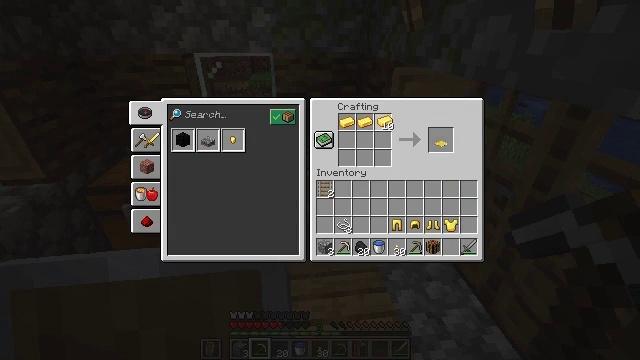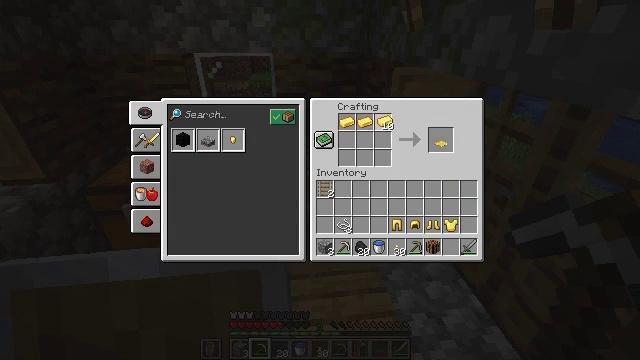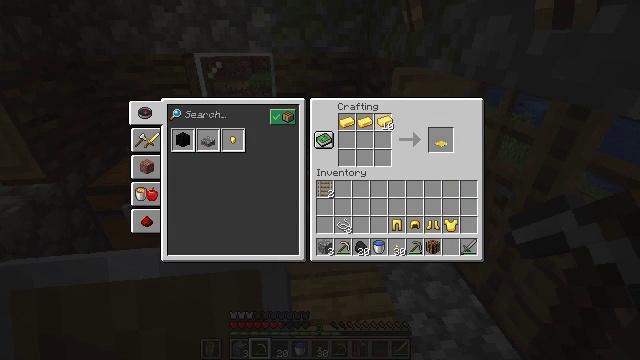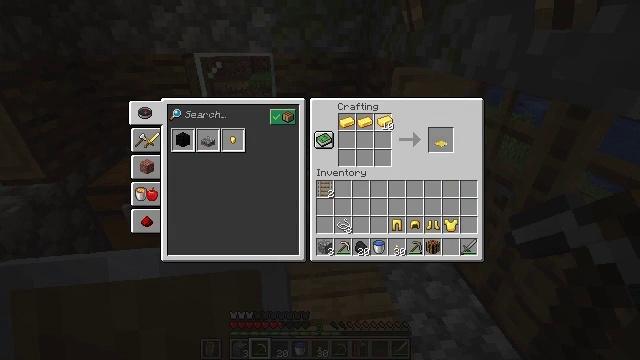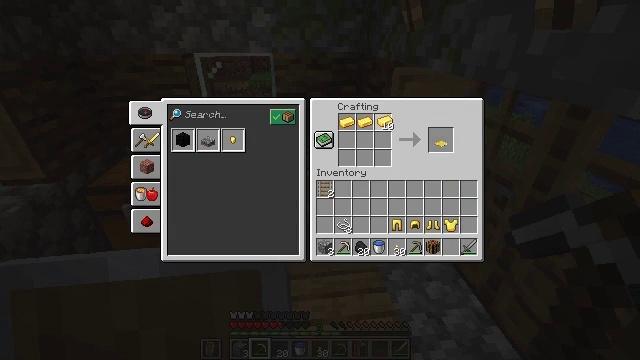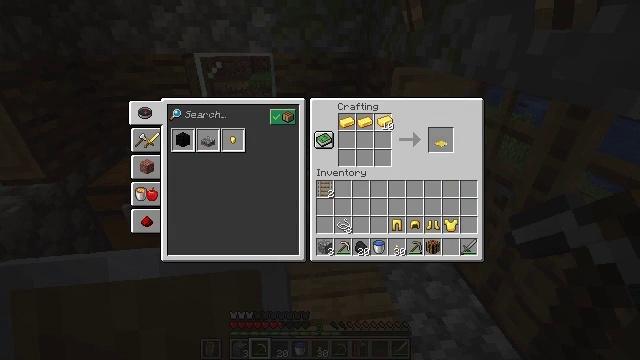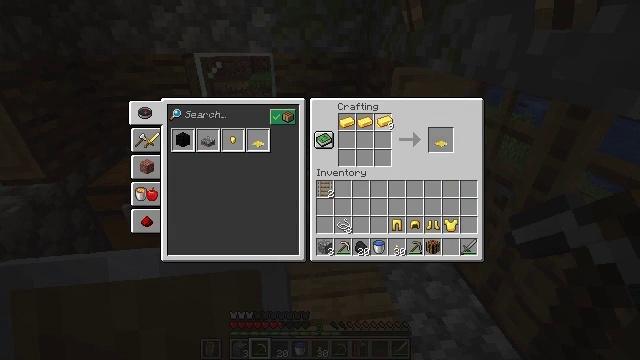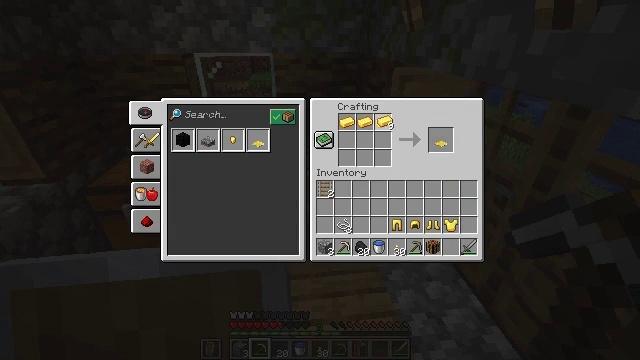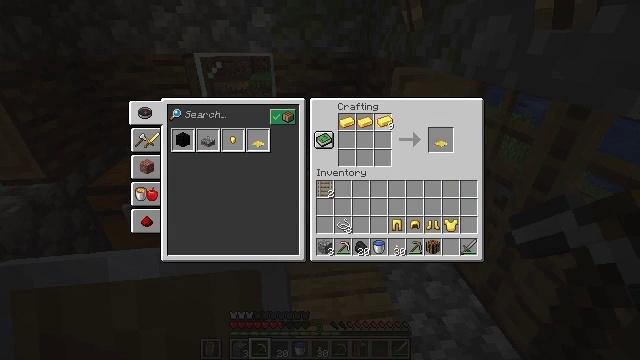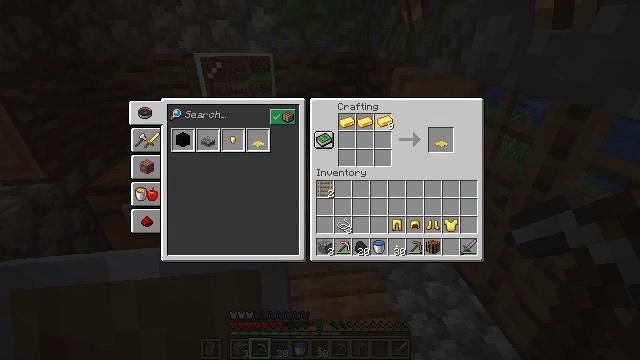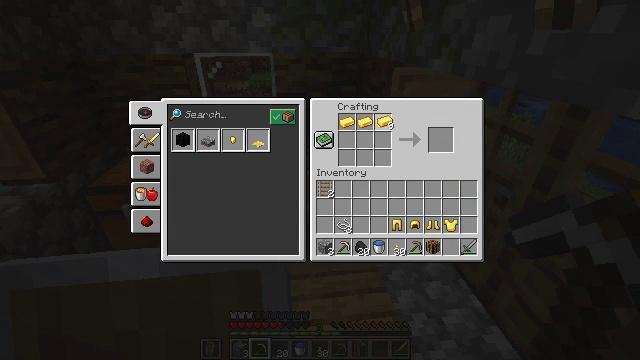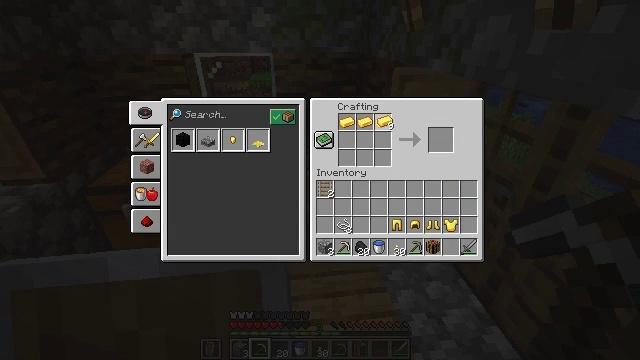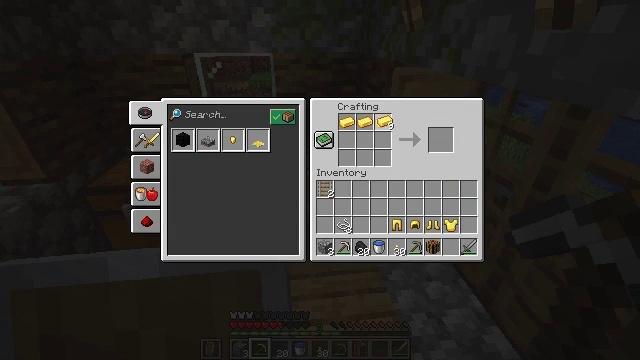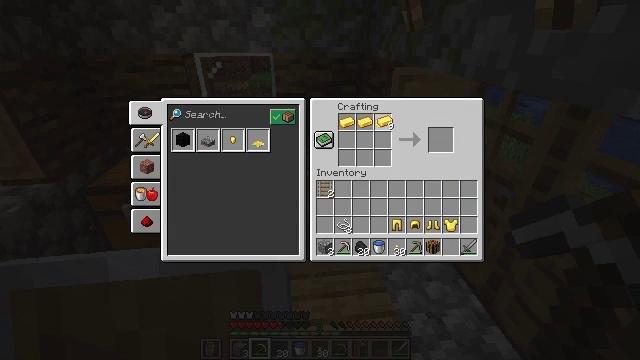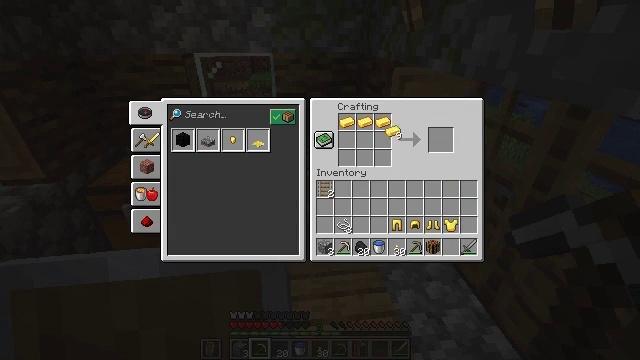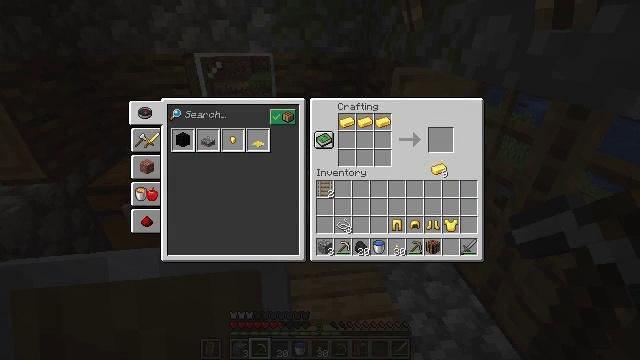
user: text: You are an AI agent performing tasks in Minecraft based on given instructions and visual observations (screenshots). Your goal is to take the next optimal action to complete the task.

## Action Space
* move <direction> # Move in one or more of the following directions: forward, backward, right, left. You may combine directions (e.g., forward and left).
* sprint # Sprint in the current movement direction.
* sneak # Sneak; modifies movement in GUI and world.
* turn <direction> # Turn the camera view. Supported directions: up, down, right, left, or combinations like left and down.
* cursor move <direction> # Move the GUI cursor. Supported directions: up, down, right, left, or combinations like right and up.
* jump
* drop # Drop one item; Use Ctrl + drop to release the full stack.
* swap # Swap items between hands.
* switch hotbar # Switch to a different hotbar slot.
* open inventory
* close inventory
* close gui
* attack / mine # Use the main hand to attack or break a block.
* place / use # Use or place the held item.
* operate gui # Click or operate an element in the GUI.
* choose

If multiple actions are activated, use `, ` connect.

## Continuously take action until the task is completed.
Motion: motion action
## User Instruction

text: Mine the stripped oak log.
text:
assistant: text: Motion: no_op
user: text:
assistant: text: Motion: use / place
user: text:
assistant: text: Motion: use / place
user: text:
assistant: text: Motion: use / place
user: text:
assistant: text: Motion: use / place
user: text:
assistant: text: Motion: no_op
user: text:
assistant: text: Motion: no_op
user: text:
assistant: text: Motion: no_op
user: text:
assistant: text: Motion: no_op
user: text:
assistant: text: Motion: no_op
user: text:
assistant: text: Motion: no_op
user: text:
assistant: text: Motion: no_op
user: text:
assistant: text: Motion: no_op
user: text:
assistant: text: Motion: turn right and down
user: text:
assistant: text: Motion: turn right and down
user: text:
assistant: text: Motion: turn right and down
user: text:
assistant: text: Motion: turn down
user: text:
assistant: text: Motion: turn down
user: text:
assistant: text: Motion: no_op
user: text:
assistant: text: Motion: no_op
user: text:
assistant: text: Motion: turn up
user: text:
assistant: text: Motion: no_op
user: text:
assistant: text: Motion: no_op
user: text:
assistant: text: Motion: no_op
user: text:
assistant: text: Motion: no_op
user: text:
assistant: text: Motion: no_op
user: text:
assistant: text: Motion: no_op
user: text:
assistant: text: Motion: no_op
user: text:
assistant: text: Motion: no_op
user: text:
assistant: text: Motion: turn down